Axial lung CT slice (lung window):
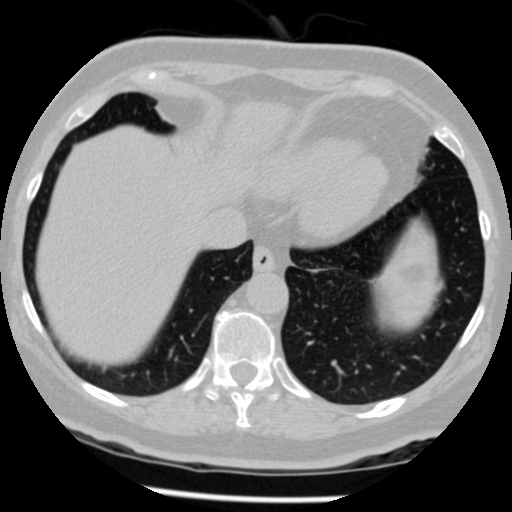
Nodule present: no